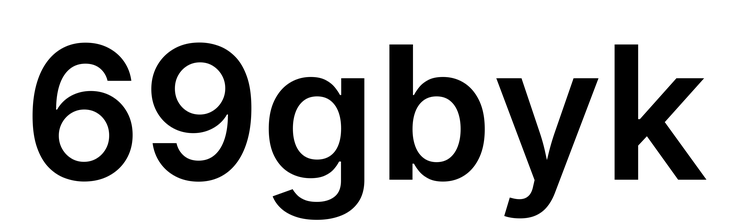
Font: Inter_SemiBold